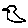
Label: bird